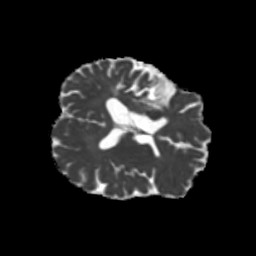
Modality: MD
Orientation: axial
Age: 74
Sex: female
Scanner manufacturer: siemens
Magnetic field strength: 3 T
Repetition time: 5.25 s
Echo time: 0.08 s